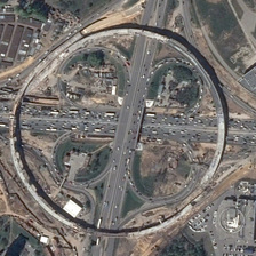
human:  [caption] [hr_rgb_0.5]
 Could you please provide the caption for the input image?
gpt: The viaduct forms a perfect circle, and the two roads divide the circle vertically.

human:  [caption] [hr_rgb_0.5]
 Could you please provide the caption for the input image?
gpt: The viaduct forms a perfect circle in which the two roads are vertically divided into a circle.

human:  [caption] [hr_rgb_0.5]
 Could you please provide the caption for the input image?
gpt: The bridge forms a perfect circle, and the two roads separate the circle vertically.

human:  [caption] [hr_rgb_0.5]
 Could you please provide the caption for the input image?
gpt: The viaduct forms a perfect circle, and the two roads separate it vertically.

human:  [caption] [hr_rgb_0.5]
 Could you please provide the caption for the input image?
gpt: This viaduct is a perfect circle, with the two roads dividing the circle vertically.